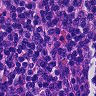
Metastatic tissue present: no